Question: I am drawing a scatter plot in R and want to add boxplots. The x-axis are dates, the y-axis weights. I want to visualize the weight over time and so for each week, there should be a boxplot. However, the width of the boxplots are too small. This is what I currently have:

The boxplots are drawn like this:
'''
data <- read.table("weight2.txt", header=TRUE)
data$datetime <- strptime(paste(data$Date, data$Time), "%d.%m.%Y %H:%M")
data$week <- strftime(data$datetime,format="%W")
data$timestamp <- as.numeric(data$datetime)
plot(data$datetime, data$Weight, xlab="Date",
ylab="Weight", ylim=c(61,68))
library(plyr)
dt <- data.table(data)
aggrWeek <- ddply(dt,~week,summarise,
min=min(Weight),
firstQ=quantile(Weight,0.25),
mean=mean(Weight),
thirdQ=quantile(Weight,0.75),
max=max(Weight),
timestamp=mean(timestamp))
aggrWeek$datetime <- as.POSIXct(aggrWeek$timestamp, origin="1970-01-01")
boxplotData <- t(
data.frame(aggrWeek$min, aggrWeek$firstQ, aggrWeek$mean, aggrWeek$thirdQ, aggrWeek$max))
bxp(list(
stats=data.matrix(boxplotData), n=rep(1,ncol(boxplotData))),
add=TRUE, at=aggrWeek$datetime, show.names=FALSE)
'''
<URL>
What can I do to make the width of the boxplots bigger?
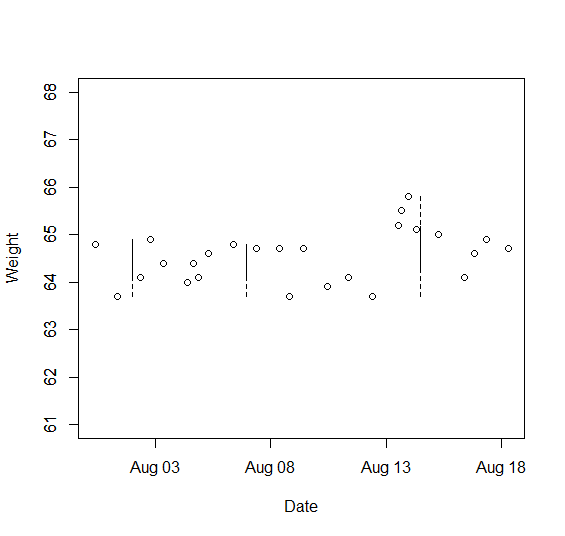
Answer: Just as I figured, your x-values are POSIXt dates which are stored as a number of seconds since Jan-1-1970. So if you have a width of 1, you are essentially drawing a box plot that's "1 second" wide which in this range is very small. If you want a box plot that's about "1 day" wide, try
'''
bxp(list(
stats=data.matrix(boxplotData), n=rep(1,ncol(boxplotData))),
add=TRUE, at=aggrWeek$datetime, show.names=FALSE, boxwex=60*60*24)
'''

See how much easier this is with a reproducible example!